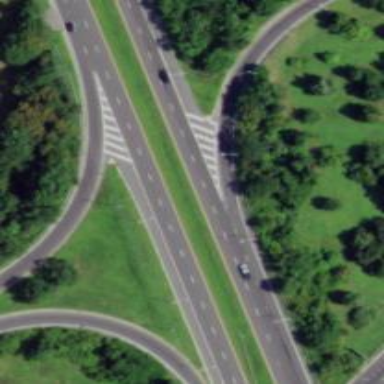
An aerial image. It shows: Trunk highway.